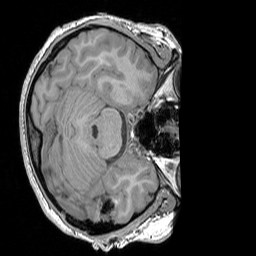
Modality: T1w
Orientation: axial
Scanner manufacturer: siemens
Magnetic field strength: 3 T
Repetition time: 1.83 s
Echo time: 0.00303 s